【题型】解答题　【知识点】解析几何　【难度】hard
已知椭圆 \( C: \frac{x^2}{4} + \frac{y^2}{b^2} = 1 \ (b > 0) \)，\( A(0,b) \)，\( B(0,-b) \)。椭圆 \( C \) 内部的一点 \( T\left(t,\frac{1}{2}\right) \ (t > 0) \)，过点 \( T \) 作直线 \( AT \) 交椭圆于 \( M \)，作直线 \( BT \) 交椭圆于 \( N \)。\( M \)、\( N \) 是不同的两点。

\vspace{1em}
\noindent
(1) 若椭圆 \( C \) 的离心率是 \( \frac{\sqrt{3}}{2} \)，求 \( b \) 的值；

\vspace{0.5em}
\noindent
(2) 设 \( \triangle BTM \) 的面积是 \( S_1 \)，\( \triangle ATN \) 的面积是 \( S_2 \)，若 \( \frac{S_1}{S_2} = 5 \)，\( b = 1 \) 时，求 \( t \) 的值；

\vspace{0.5em}
\noindent
(3) 若点 \( U(x_u,y_u) \)，\( V(x_v,y_v) \) 满足 \( x_u < x_v \) 且 \( y_u > y_v \)，则称点 \( U \) 在点 \( V \) 的左上方。求证：当 \( b > \frac{1}{2} \) 时，点 \( N \) 在点 \( M \) 的左上方。
【解答】
\noindent
【答案】(1)$b$的值为$1$或$4$

\vspace{0.5em}
\noindent
(2)$1$

\vspace{0.5em}
\noindent
(3)证明见解析

\vspace{1em}
\noindent
【知识点】根据离心率求椭圆的标准方程、椭圆中三角形（四边形）的面积、圆锥曲线新定义

\vspace{0.5em}
\noindent
【分析】（1）分$0 < b < 2$，$b > 2$两种情况结合离心率计算式可得答案；

\vspace{0.5em}
\noindent
（2）联立直线$AM$的方程与椭圆方程可得$x_M$，联立直线$BN$的方程与椭圆方程可得$x_N$，结合图形可得$\frac{S_1}{S_2} = \frac{\frac{1}{2}|TB|\cdot|TM|\sin\angle BTM}{\frac{1}{2}|TA|\cdot|TN|\sin\angle ATN}$，后结合$\angle BTM + \angle ATN = \pi$，及弦长公式可得$\frac{S_1}{S_2} = \left|\frac{t^2+9}{t^2+1}\right|$，即可得答案；

\vspace{0.5em}
\noindent

（3）联立直线与椭圆方程可得$x_M$，$x_N$，后结合$T\left(t,\frac{1}{2}\right)$在椭圆内部可得$x_M$，$x_N$大小，又由题意可得$y_N$，$y_M$大小，即可证明结论。

\vspace{1em}
\noindent
【详解】（1）因为椭圆$C$的离心率是$\frac{\sqrt{3}}{2}$，

\vspace{0.5em}
\noindent
当$0 < b < 2$时，$\frac{\sqrt{3}}{2} = \frac{\sqrt{4 - b^2}}{2}$，得$b = 1$；

\vspace{0.5em}
\noindent
当$b > 2$时，$\frac{\sqrt{3}}{2} = \frac{\sqrt{b^2 - 4}}{b}$，得$b = 4$；

\vspace{0.5em}
\noindent
所以$b$的值为$1$或$4$；

\vspace{1em}
\noindent
（2）由题意，直线$AM$的斜率$k_{AM}$存在，直线$BN$的斜率$k_{BN}$存在，

\vspace{0.5em}
\noindent
$k_{AM} = \frac{\frac{1}{2} - b}{t} = -\frac{1}{2t}$，直线$AM$的方程为$y = -\frac{1}{2t}x + 1$，设$M(x_M,y_M)$。

\vspace{0.5em}
\noindent
则
\[
\begin{cases}
\frac{x_M^2}{4} + y_M^2 = 1 \\
y = -\frac{1}{2t}x_M + 1
\end{cases}
\Rightarrow \frac{t^2 + 1}{4t^2}x_M^2 - \frac{x_M}{t} = 0 \Rightarrow x_M = \frac{4t}{t^2 + 1}.
\]

\vspace{0.5em}
\noindent
$k_{BN} = \frac{\frac{1}{2} + 1}{t} = \frac{3}{2t}$，直线$BN$的方程为$y = \frac{3}{2t}x - 1$，设$N(x_N,y_N)$。

\vspace{0.5em}
\noindent
则
\[
\begin{cases}
\frac{x_N^2}{4} + y_N^2 = 1 \\
y = \frac{3}{2t}x_N - 1
\end{cases}
\Rightarrow \frac{t^2 + 9}{4t^2}x_N^2 - \frac{3x_N}{t} = 0 \Rightarrow x_N = \frac{12t}{t^2 + 9}.
\]

\vspace{0.5em}
\noindent
由图，$\frac{S_1}{S_2} = \frac{\frac{1}{2}|TB|\cdot|TM|\sin\angle BTM}{\frac{1}{2}|TA|\cdot|TN|\sin\angle ATN}$，

\vspace{0.5em}
\noindent
注意到$\angle BTM + \angle ATN = \pi$，则$\sin\angle BTM = \sin\angle ATN$。

\vspace{0.5em}
\noindent
又$|TB| = \sqrt{(x_T - x_B)^2 + (y_T - y_B)^2} = \sqrt{1 + k_{BN}^2}|x_T - x_B|$，同理可得

\vspace{0.5em}
\noindent
$|TA| = \sqrt{1 + k_{AM}^2}|x_T - x_A|$，$|TM| = \sqrt{1 + k_{AM}^2}|x_T - x_M|$，$|TN| = \sqrt{1 + k_{BN}^2}|x_T - x_N|$。则

\vspace{0.5em}
\noindent
$\frac{S_1}{S_2} = \frac{|TB|\cdot|TM|}{|TA|\cdot|TN|} = \frac{|x_T - x_B||x_T - x_M|}{|x_T - x_A||x_T - x_N|} = \frac{\left|t - \frac{4t}{t^2 + 1}\right|}{\left|t - \frac{12t}{t^2 + 9}\right|} \cdot \frac{\left|\frac{t^2 - 3t}{t^2 + 1}\right|}{\left|\frac{t^2 - 3t}{t^2 + 9}\right|} = \left|\frac{t^2 + 9}{t^2 + 1}\right| = 5 \Rightarrow t = 1$

\vspace{1em}
\noindent

（3）由题意，直线$AM$的斜率$k_{AM}$存在，直线$BN$的斜率$k_{BN}$存在，

\vspace{0.5em}
\noindent
$k_{AM} = \frac{\frac{1}{2} - b}{t} = \frac{1 - 2b}{2t}$，直线$AM$的方程为$y = \frac{1 - 2b}{2t}x + b$，设$M(x_M,y_M)$。

\vspace{0.5em}
\noindent
则
\[
\begin{cases}
y = \frac{1 - 2b}{2t}x_M + b \\
\frac{x_M^2}{4} + \frac{y_M^2}{b^2} = 1
\end{cases}
\Rightarrow \frac{(1 - 2b)^2 + b^2t^2}{t^2}x_M^2 + \frac{4b(1 - 2b)}{t}x_M = 0 \Rightarrow x_M = \frac{4b(2b - 1)t}{(1 - 2b)^2 + b^2t^2}.
\]

\vspace{0.5em}
\noindent
$k_{BN} = \frac{\frac{1}{2} + b}{t} = \frac{1 + 2b}{2t}$，直线$BN$的方程为$y = \frac{1 + 2b}{2t}x - b$，设$N(x_N,y_N)$。

\vspace{0.5em}
\noindent
则
\[
\begin{cases}
y = \frac{1 + 2b}{2t}x_N - b \\
\frac{x_N^2}{4} + \frac{y_N^2}{b^2} = 1
\end{cases}
\Rightarrow \frac{(1 + 2b)^2 + b^2t^2}{t^2}x_N^2 - \frac{4b(1 + 2b)}{t}x_N = 0 \Rightarrow x_N = \frac{4b(2b + 1)t}{(1 + 2b)^2 + b^2t^2}.
\]
\noindent
则
\[
\begin{aligned}
x_M - x_N &= 4bt\left[\frac{(2b - 1)}{(1 - 2b)^2 + b^2t^2} - \frac{(2b + 1)}{(2b + 1)^2 + b^2t^2}\right] \\
&= 4bt \cdot \frac{(2b - 1)\left[(2b + 1)^2 + b^2t^2\right] - (2b + 1)\left[(1 - 2b)^2 + b^2t^2\right]}{\left[(1 - 2b)^2 + b^2t^2\right]\left[(2b + 1)^2 + b^2t^2\right]} \\
&= \frac{8bt\left(4b^2 - 1 - b^2t^2\right)}{\left[(1 - 2b)^2 + b^2t^2\right]\left[(2b + 1)^2 + b^2t^2\right]}.
\end{aligned}
\]
又 \( T\left(t,\frac{1}{2}\right) \) 在椭圆内部，则 \( \frac{t^2}{4} + \frac{1}{4b^2} < 1 \implies 4b^2 - b^2t^2 - 1 > 0 \)，故 \( x_M > x_N \).

\vspace{0.5em}
\noindent
又根据题意知 \( y_N > \frac{1}{2}, \frac{1}{2} > y_M \)，所以 \( y_N > \frac{1}{2} > y_M \). 所以当 \( b > \frac{1}{2} \) 时，点 \( N \) 在点 \( M \) 的左上方.

\vspace{1em}
\noindent
【点睛】关键点睛：本题涉及由离心率求参数，椭圆中的面积问题，及椭圆新定义，难度极大.（1）因不知焦点位置，故需分情况讨论；（2）问关键是用得到 \( t \) 关于 \( \frac{S_1}{S_2} \) 的表达式；（3）类似于（2），可得 \( x_M \)，\( x_N \)，后利用作差法即可比较大小.
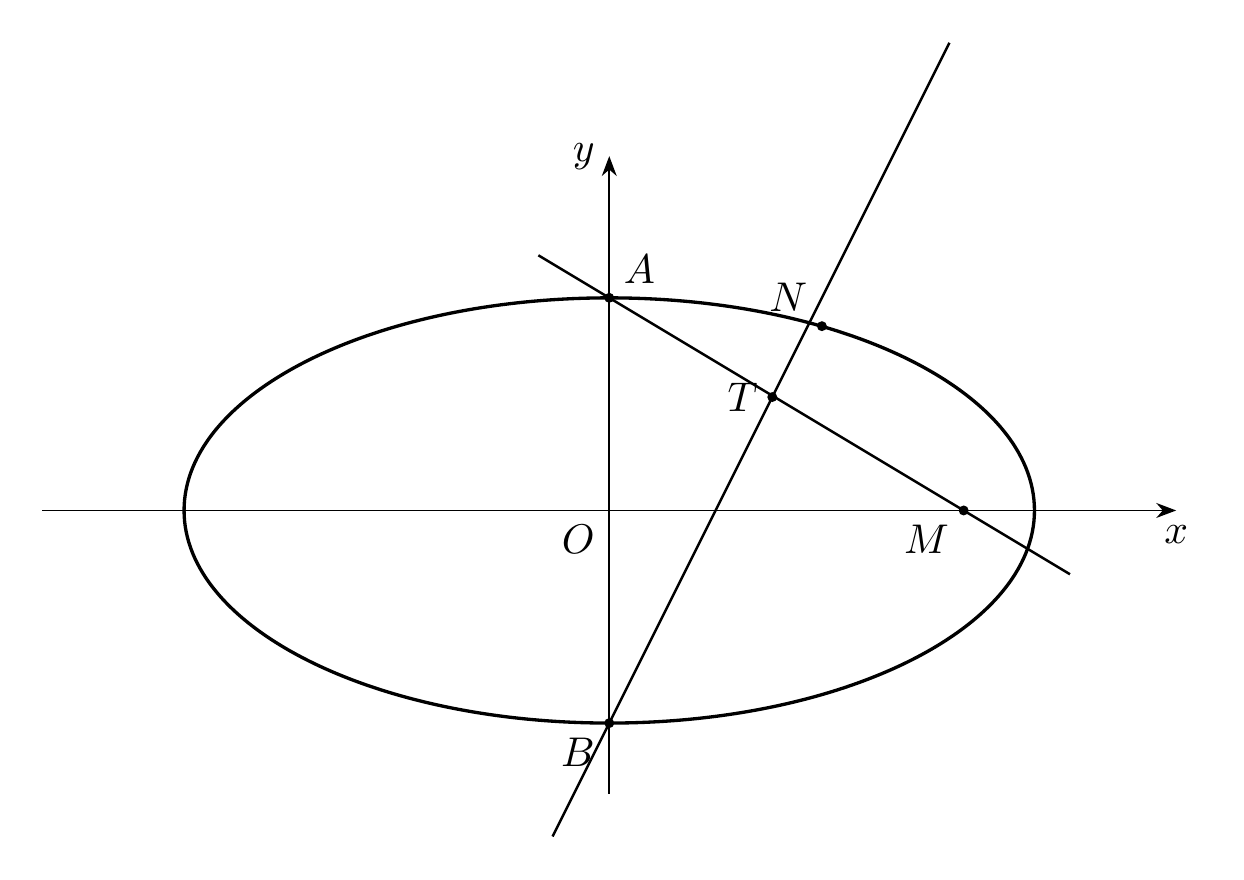